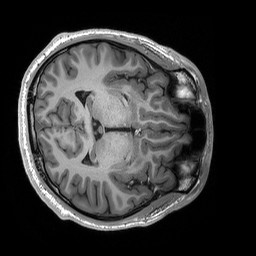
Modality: T1w
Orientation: axial
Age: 19
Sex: female
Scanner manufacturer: siemens
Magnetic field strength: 3 T
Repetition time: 2.53 s
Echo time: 0.00227 s